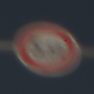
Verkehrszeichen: TatsaechlicheMasse
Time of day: Midday
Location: Outdoor (Beach)
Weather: PartlyCloudy
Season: NotSpecified
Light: Natural